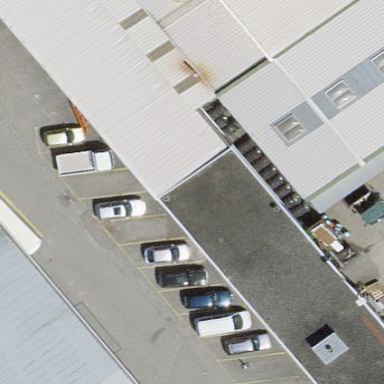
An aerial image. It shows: Industrial building.